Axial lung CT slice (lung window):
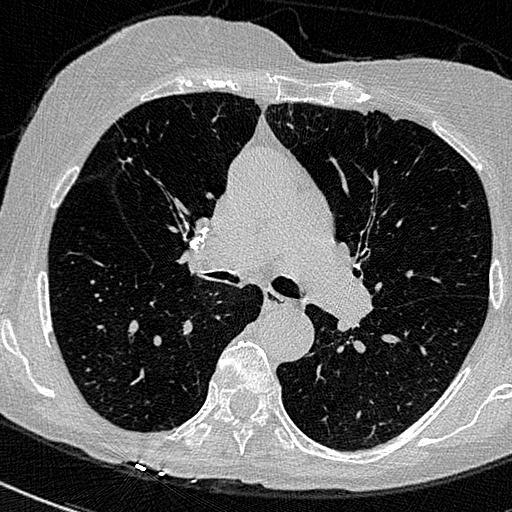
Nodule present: no